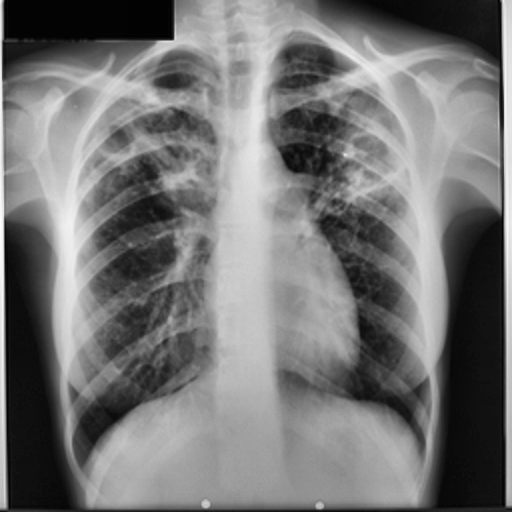
Finding: TUBERCULOSIS